Question: I recently released my first open-source project called Shutter Image Gallery and when I was checking to see how it looked on mobile devices (iOS) and noticed a problem that I cannot seem to fix...

As you can see in the image, the a:hover state on the control buttons seem to stick. The color from a does not return unless you click the opposite button. I tried to search the problem on but couldn't find anything relevant.
The code is open-source and hosted on GitHub. If you can help please do so. Either post the fix here or push it to the repository. I would be extremely grateful.
Link to repository: <URL>
Link to demo: <URL>
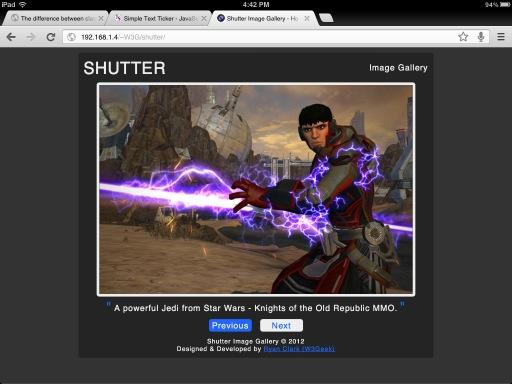
Answer: Try a media query in the CSS to only use the a:hover effect on desktops, and instead use an a:active for the color change on iOS devices.